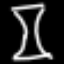
Label: hourglass